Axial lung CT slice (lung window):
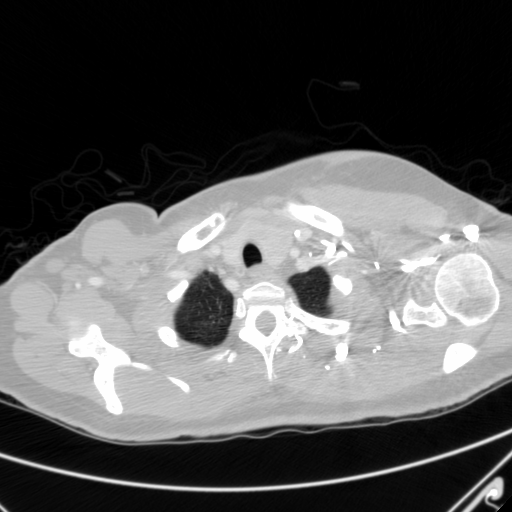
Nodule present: no